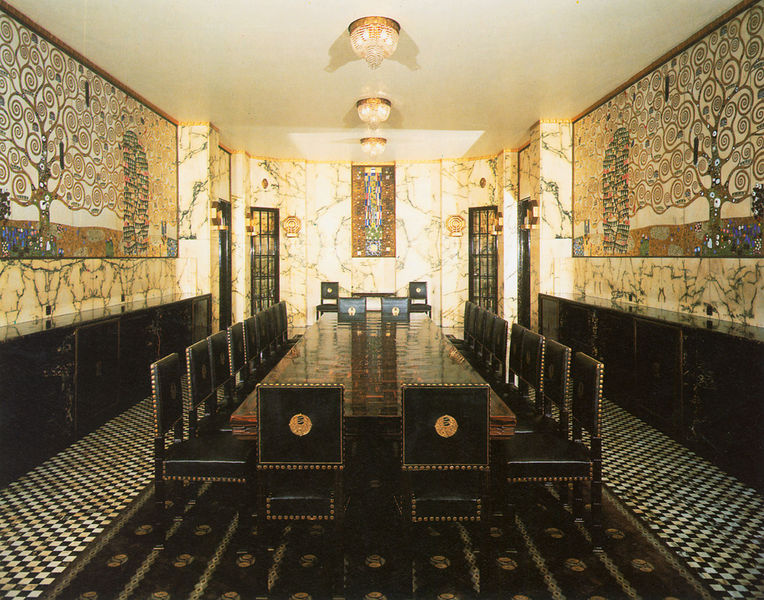
Titel: Palais Stoclet, Speisesaal.
Künstler: Gustav Klimt
Institution: Brüssel, Palais Stoclet
Schlagwörter: baum, blau, gemälde, weiß, bäume, gelb, elegant, fenster, holz, lampe, lampen, licht, marmor, raum, schwarz, stuhl, stühle, tisch, tür, zimmer, karo, ornament, schachbrett, teppich, wand, lang, stein, spiegelung, boden, gold, sessel, decke, türen, fußboden, saal, lehnen, tafel, jugendstil, floral, verzierung, wandmalerei, esszimmer, leuchter, metall, deckenlampe, nieten, klimt, halle, foto, fotografie, wände, eingang, viele, fliesen, mosaik, intarsie, photo, villa, schnörkel, leben, leder, rechteckig, regale, lederstuhl, kongress, wien, gustav, spiralen, spirale, mosaike, anmutig, mamor, wohnraum, pompös, sitzung, niete, freimaurer, lebensbaum, gustav klimt, klimz, karierter boden, verglodet, ratszimmer